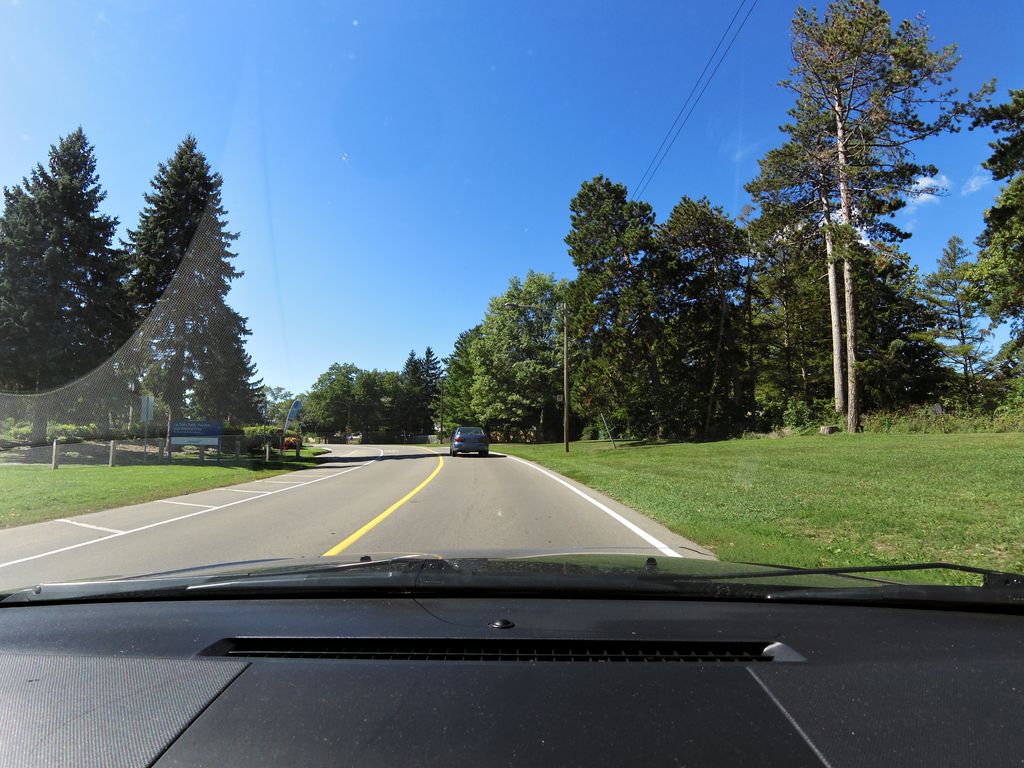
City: hamilton